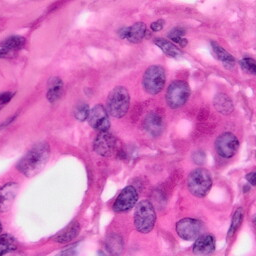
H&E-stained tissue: Pancreatic